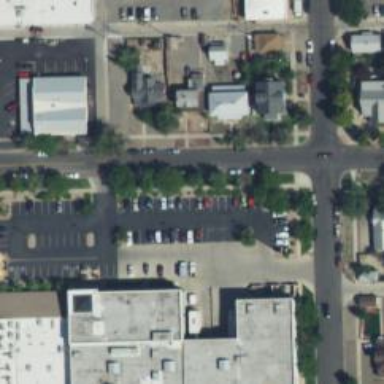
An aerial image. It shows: Parking space is available.